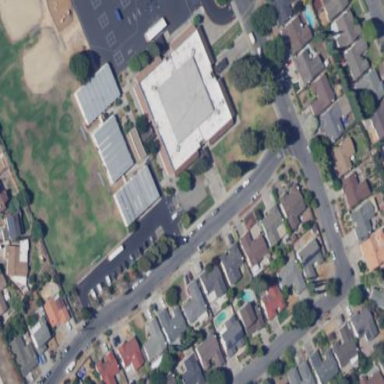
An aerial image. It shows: School building.